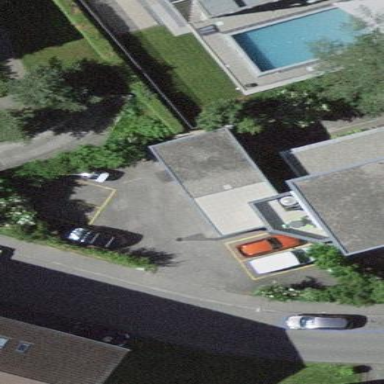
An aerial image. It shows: Flat roofed garages.